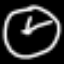
Label: clock